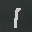
Label: 1